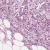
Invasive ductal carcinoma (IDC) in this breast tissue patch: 1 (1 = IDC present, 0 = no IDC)